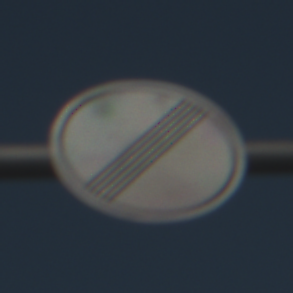
Verkehrszeichen: EndeSaemtlicherBegrenzungen
Umgebung: Outdoor, Special
Tageszeit: MorningAfternoon
Wetter: Clear
Licht: Natural
Jahreszeit: NotSpecified
Kontrast: HighContrast